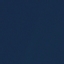
Label: SeaLake